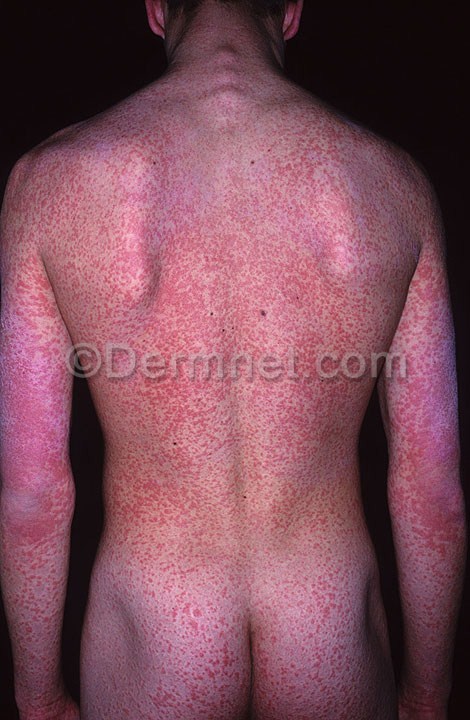
Disease: Exanthems and Drug Eruptions